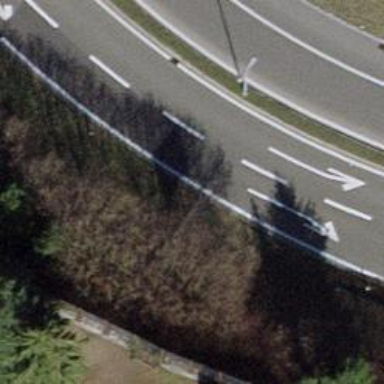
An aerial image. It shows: Asphalt motorway link.